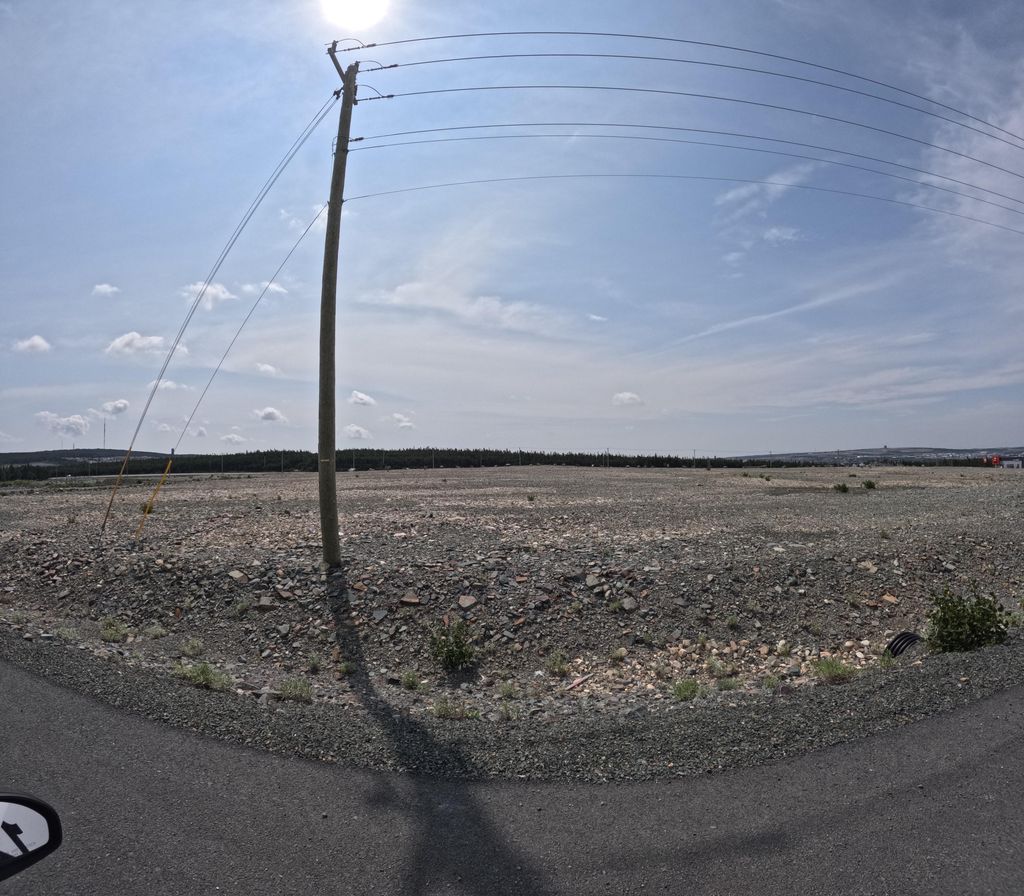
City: st_johns